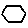
Label: hexagon